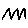
Label: zigzag